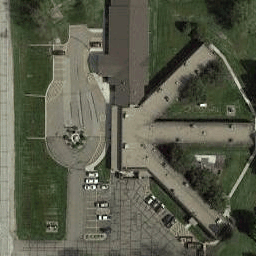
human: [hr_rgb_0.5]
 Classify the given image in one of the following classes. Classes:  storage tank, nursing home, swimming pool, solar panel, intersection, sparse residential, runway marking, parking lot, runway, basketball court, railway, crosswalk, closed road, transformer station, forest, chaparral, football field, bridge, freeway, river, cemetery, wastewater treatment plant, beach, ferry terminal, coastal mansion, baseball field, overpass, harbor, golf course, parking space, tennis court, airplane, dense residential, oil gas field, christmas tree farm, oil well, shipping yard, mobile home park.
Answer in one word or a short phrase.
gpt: nursing home